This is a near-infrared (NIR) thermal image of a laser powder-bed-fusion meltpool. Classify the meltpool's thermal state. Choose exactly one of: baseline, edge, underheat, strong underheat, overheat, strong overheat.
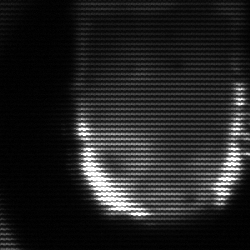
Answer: baseline